Field crop: tomato
Growth stage: 1
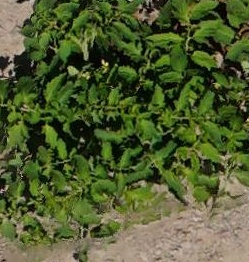
Species: tomato